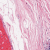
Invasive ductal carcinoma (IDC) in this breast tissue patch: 0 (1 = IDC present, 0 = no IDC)